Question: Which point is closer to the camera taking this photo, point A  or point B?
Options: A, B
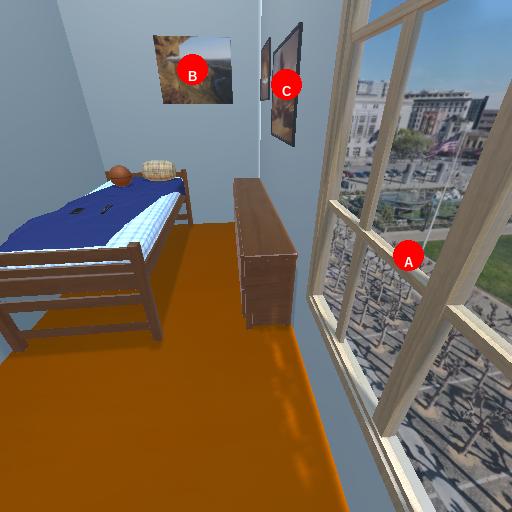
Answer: A